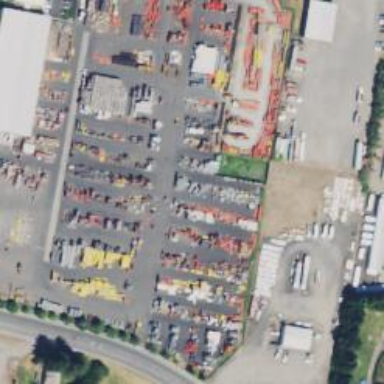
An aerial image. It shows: Industrial area.